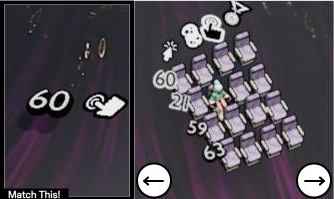
Task: seats
Answer: no